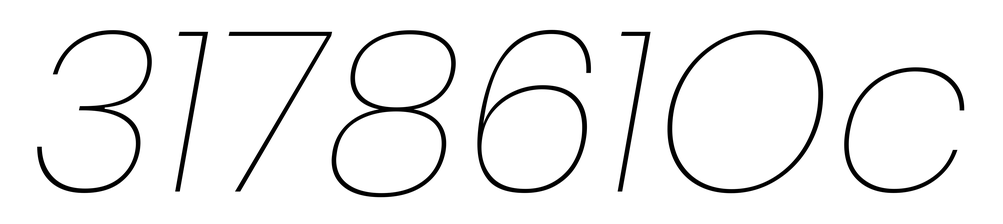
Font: Poppins-ThinItalic